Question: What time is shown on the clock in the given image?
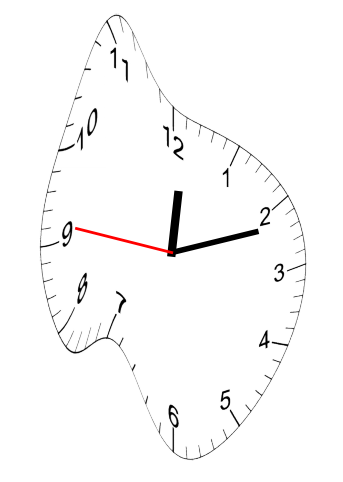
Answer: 12:11:46